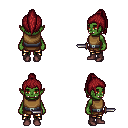
a pixel art fantasy rpg character, female body template, orc, green skin, leather chest armor, gold greaves, brunette long topknot hairstyle, maroon shoes, dagger, four views (front, back, left, right), 2x2 character sprite sheet, small pixel art, hard edges, no anti-aliasing